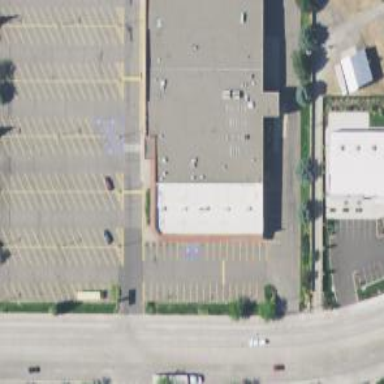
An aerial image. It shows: View of supermarket building.